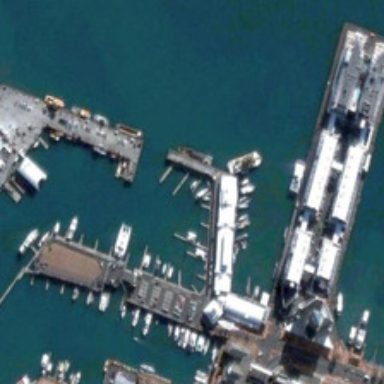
Some boats are in a port near several buildings .